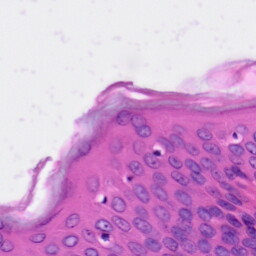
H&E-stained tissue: Skin